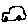
Label: car